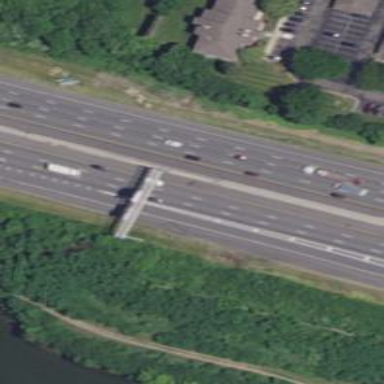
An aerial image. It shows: Motorway off-ramp.